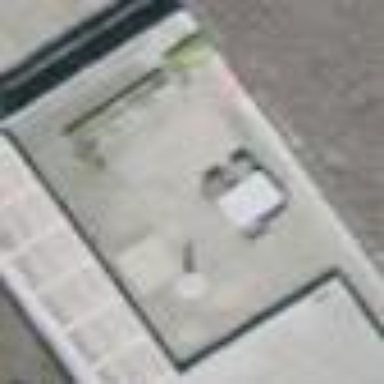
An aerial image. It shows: Garage.